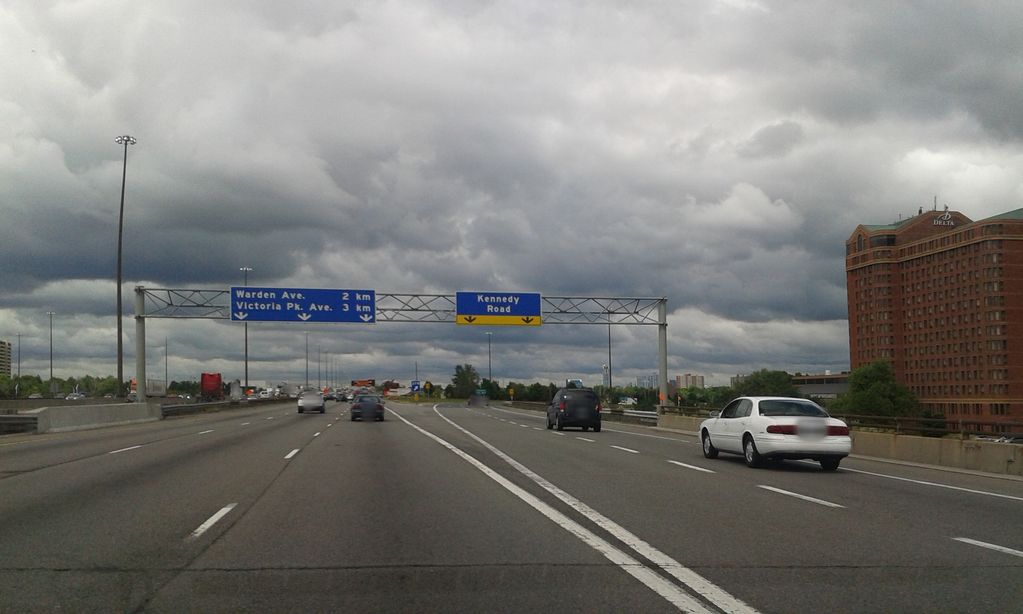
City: toronto